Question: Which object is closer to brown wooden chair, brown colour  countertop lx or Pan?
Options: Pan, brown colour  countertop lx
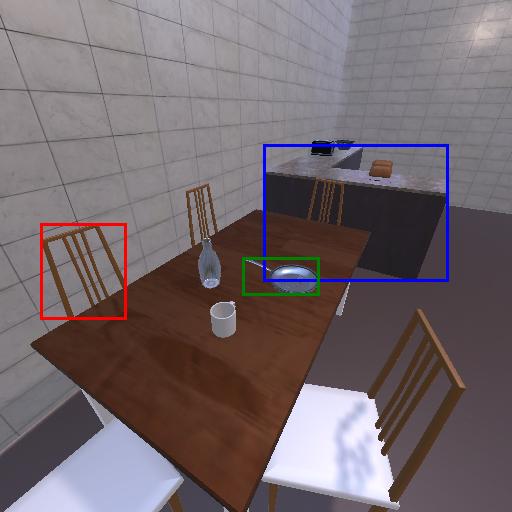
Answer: Pan